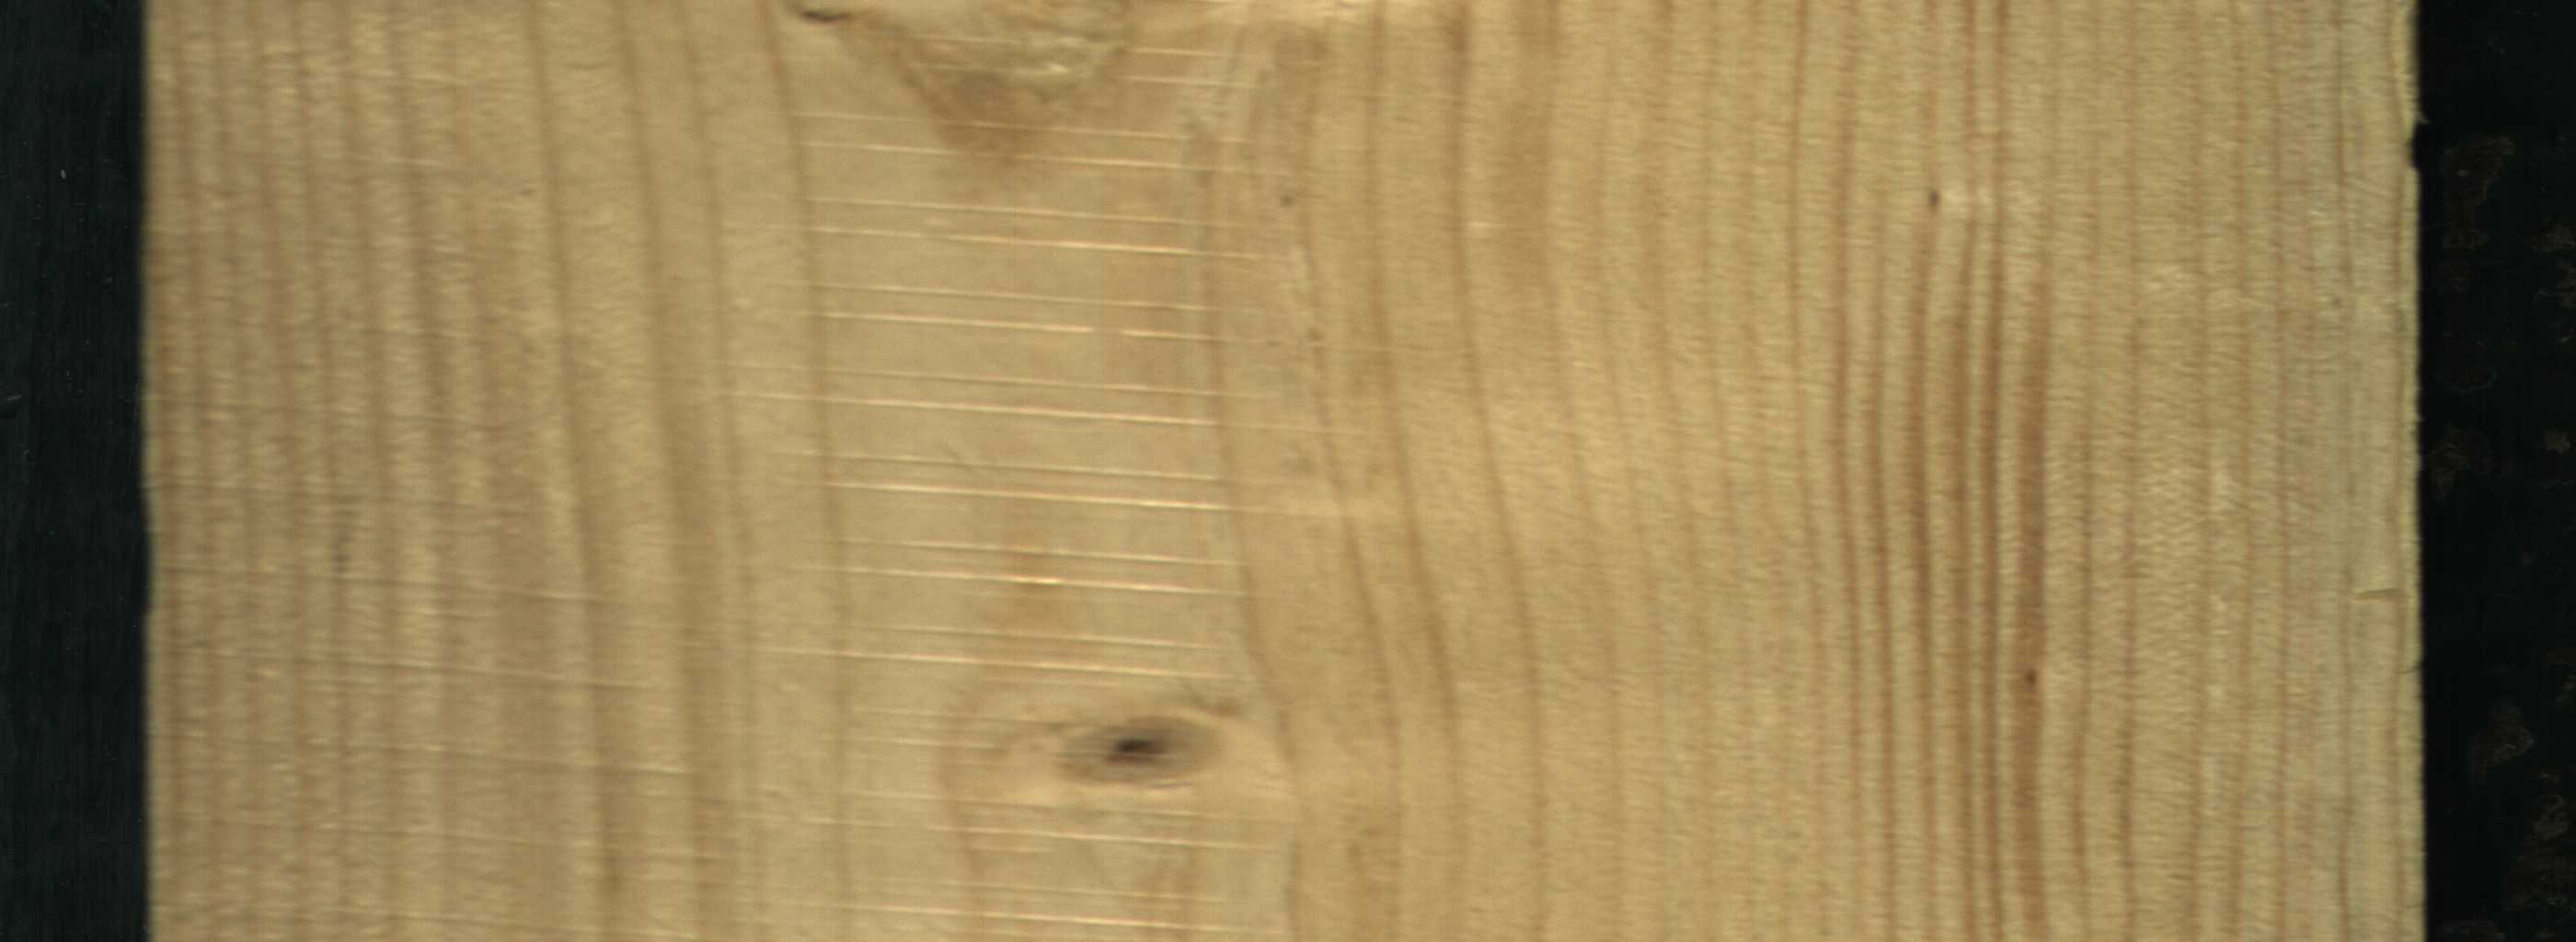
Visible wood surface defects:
Live_Knot